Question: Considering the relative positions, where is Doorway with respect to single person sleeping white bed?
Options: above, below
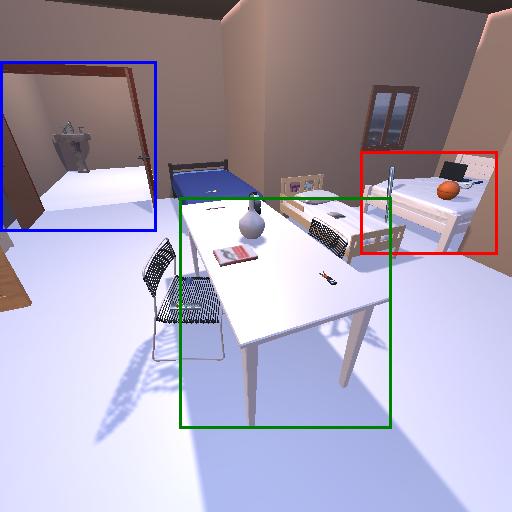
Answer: above